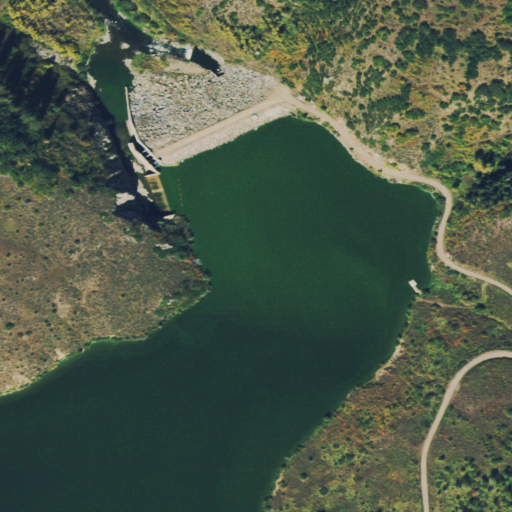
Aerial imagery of valley in Colorado named Pleasant Valley containing deciduous forest, open water, shrub, woody wetlands, evergreen forest, and grassland